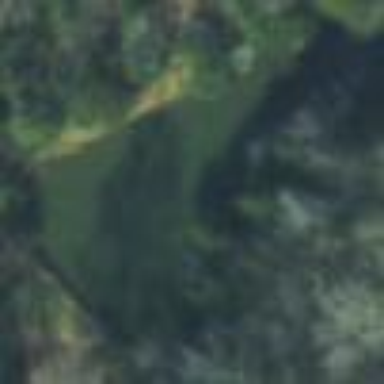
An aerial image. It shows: Pond with natural water.